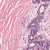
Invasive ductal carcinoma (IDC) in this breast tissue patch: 0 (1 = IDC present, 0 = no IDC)